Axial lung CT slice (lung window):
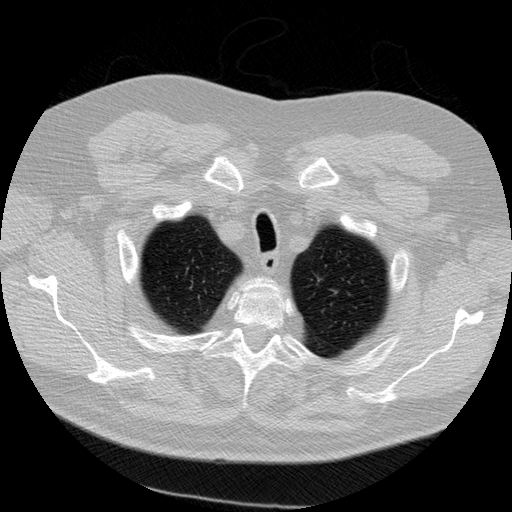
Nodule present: no